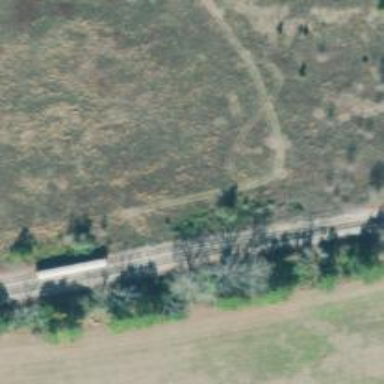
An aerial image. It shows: Railway siding with rails.